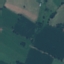
Land use / land cover: Pasture